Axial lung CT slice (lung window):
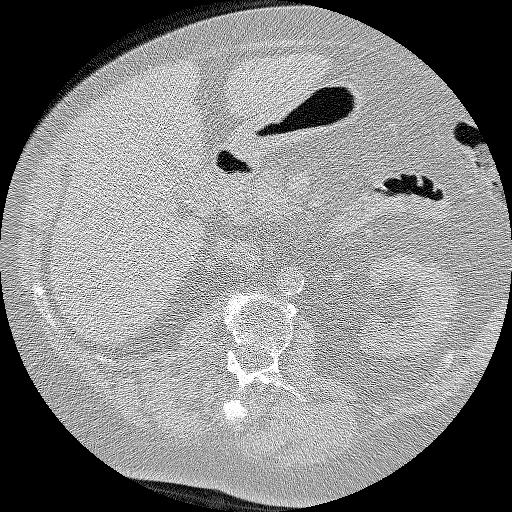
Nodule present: no